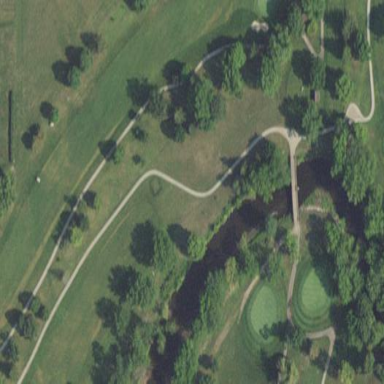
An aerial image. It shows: Golf fairway surrounded by grass.